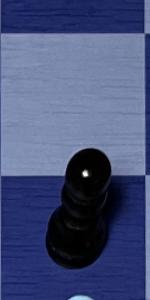
Label: Pawn_Black